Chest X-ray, PA view. Patient: 48 years old, sex M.
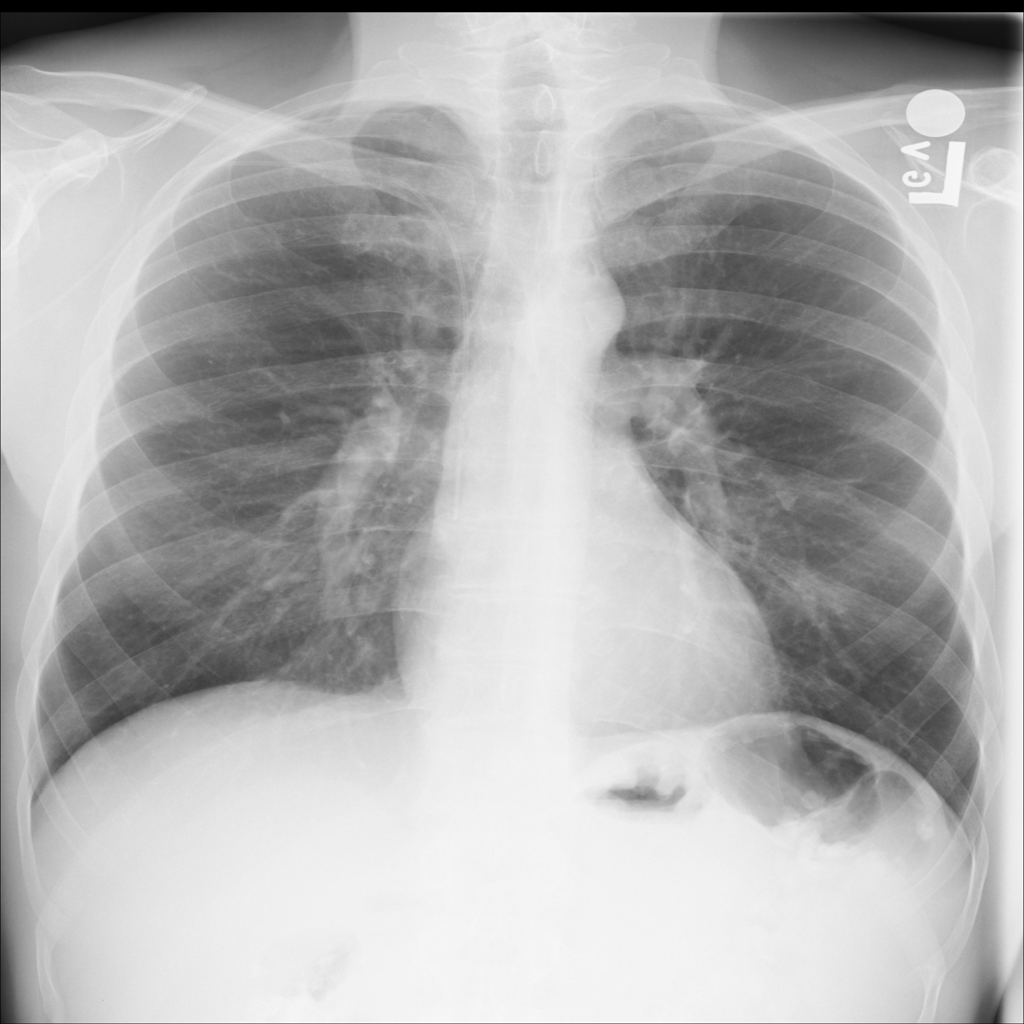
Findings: No Finding